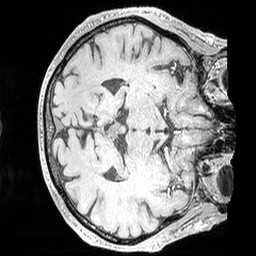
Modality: MP2RAGE
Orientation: axial
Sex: male
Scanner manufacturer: siemens
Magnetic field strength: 3 T
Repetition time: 5 s
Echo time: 0.00292 s